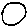
Label: circle